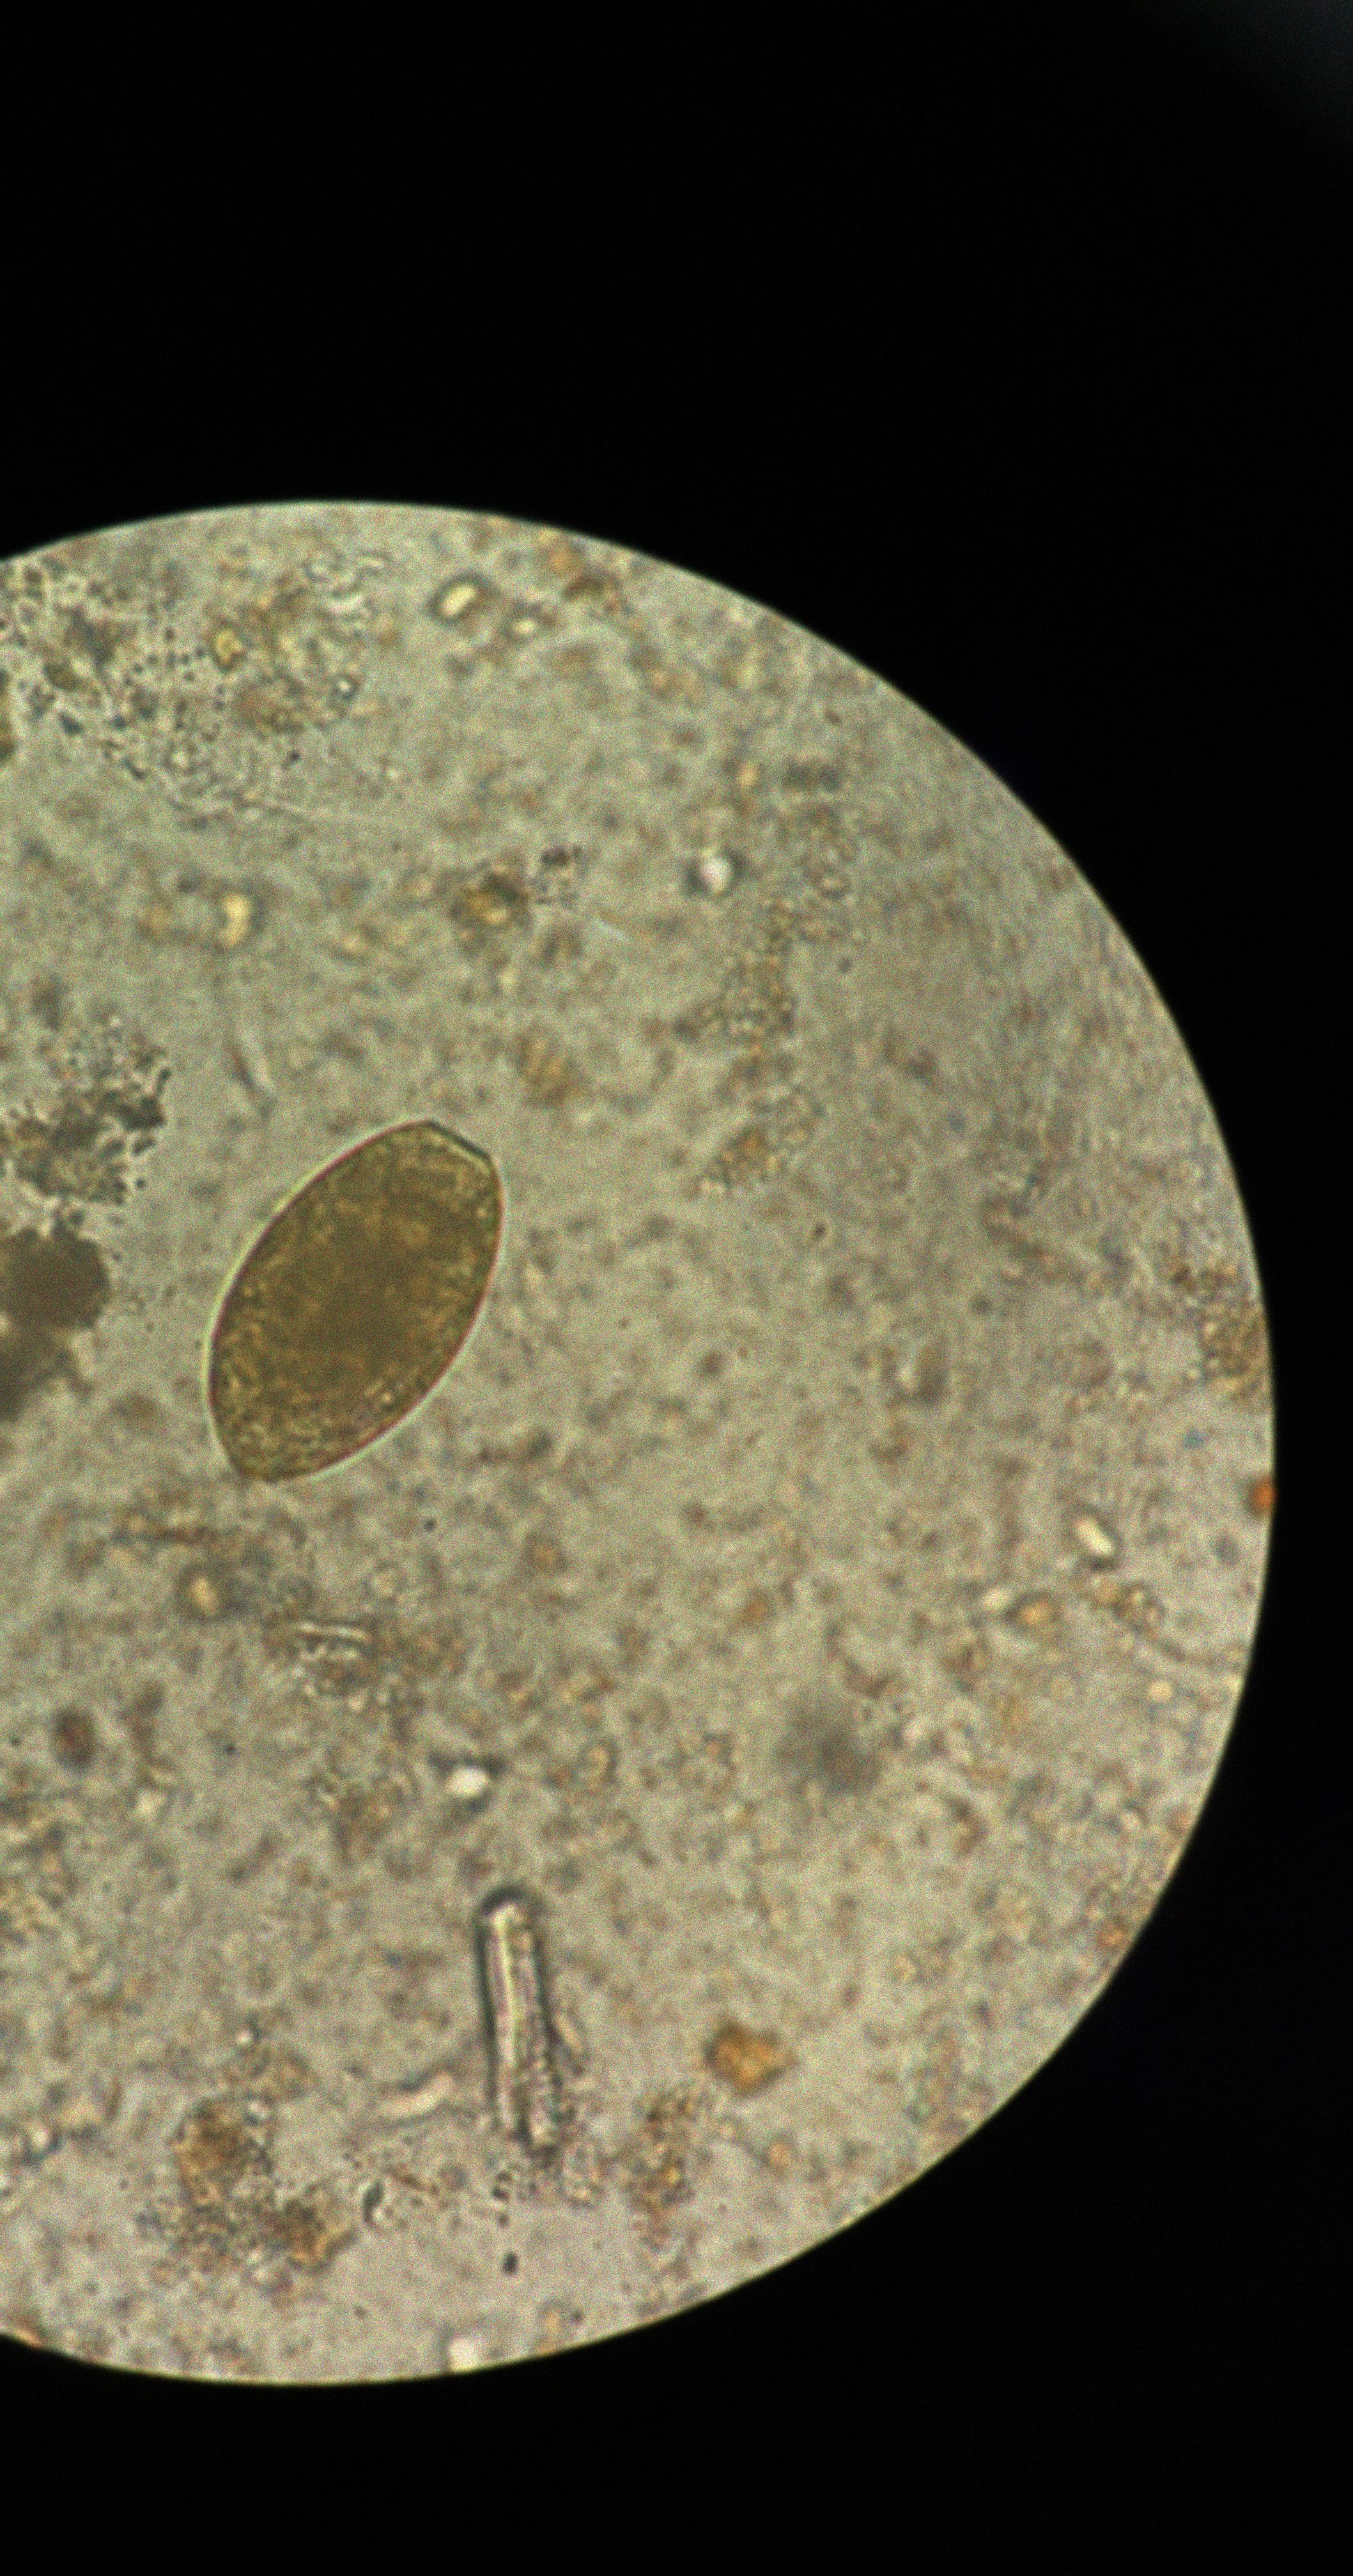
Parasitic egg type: Fasciolopsis buski